Field crop: tomato
Growth stage: 1
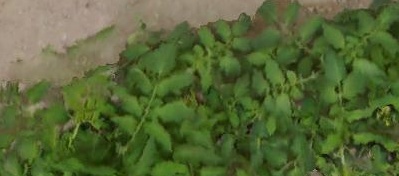
Species: tomato